Question: Working with django form in which i have two file uploads fields one for artist image and another for event poster, both of these fields are required.
'''
class CreateEventStepFirstForm(forms.Form):
event_title = forms.CharField(required = True, max_length=20, widget=forms.TextInput(attrs={
'class' : 'custome-input promote-input',
'autocomplete' : 'off',
'data-empty-message':'This field is required'
}))
ticket_title = forms.CharField(required = True, max_length=225, widget=forms.TextInput(attrs={
'class' : 'custome-input promote-input',
'autocomplete' : 'off',
'data-empty-message':'This field is required'
}))
artist_image = forms.FileField(required = True, widget=forms.FileInput(attrs={
'class' : 'upload-img',
'data-empty-message':'Please upload artist image, this field is required'
}))
event_poster = forms.FileField(required = True, widget=forms.FileInput(attrs={
'class' : 'upload-img',
'data-empty-message':'Please upload artist image, this field is required'
}))
'''
Problem is that all fields are validated properly except these two file fields, when i select images for both artist_image and event_poster it don't validate the fields and give "This field is required" error even i select both images.

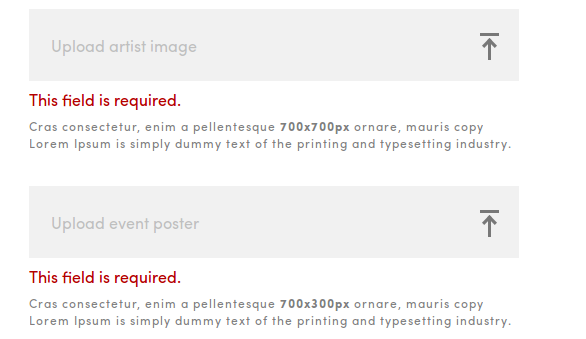
Answer: You need to add 'request.FILES' as follows:
'''
form = CreateEventStepFirstForm(request.POST, request.FILES)
'''